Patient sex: F
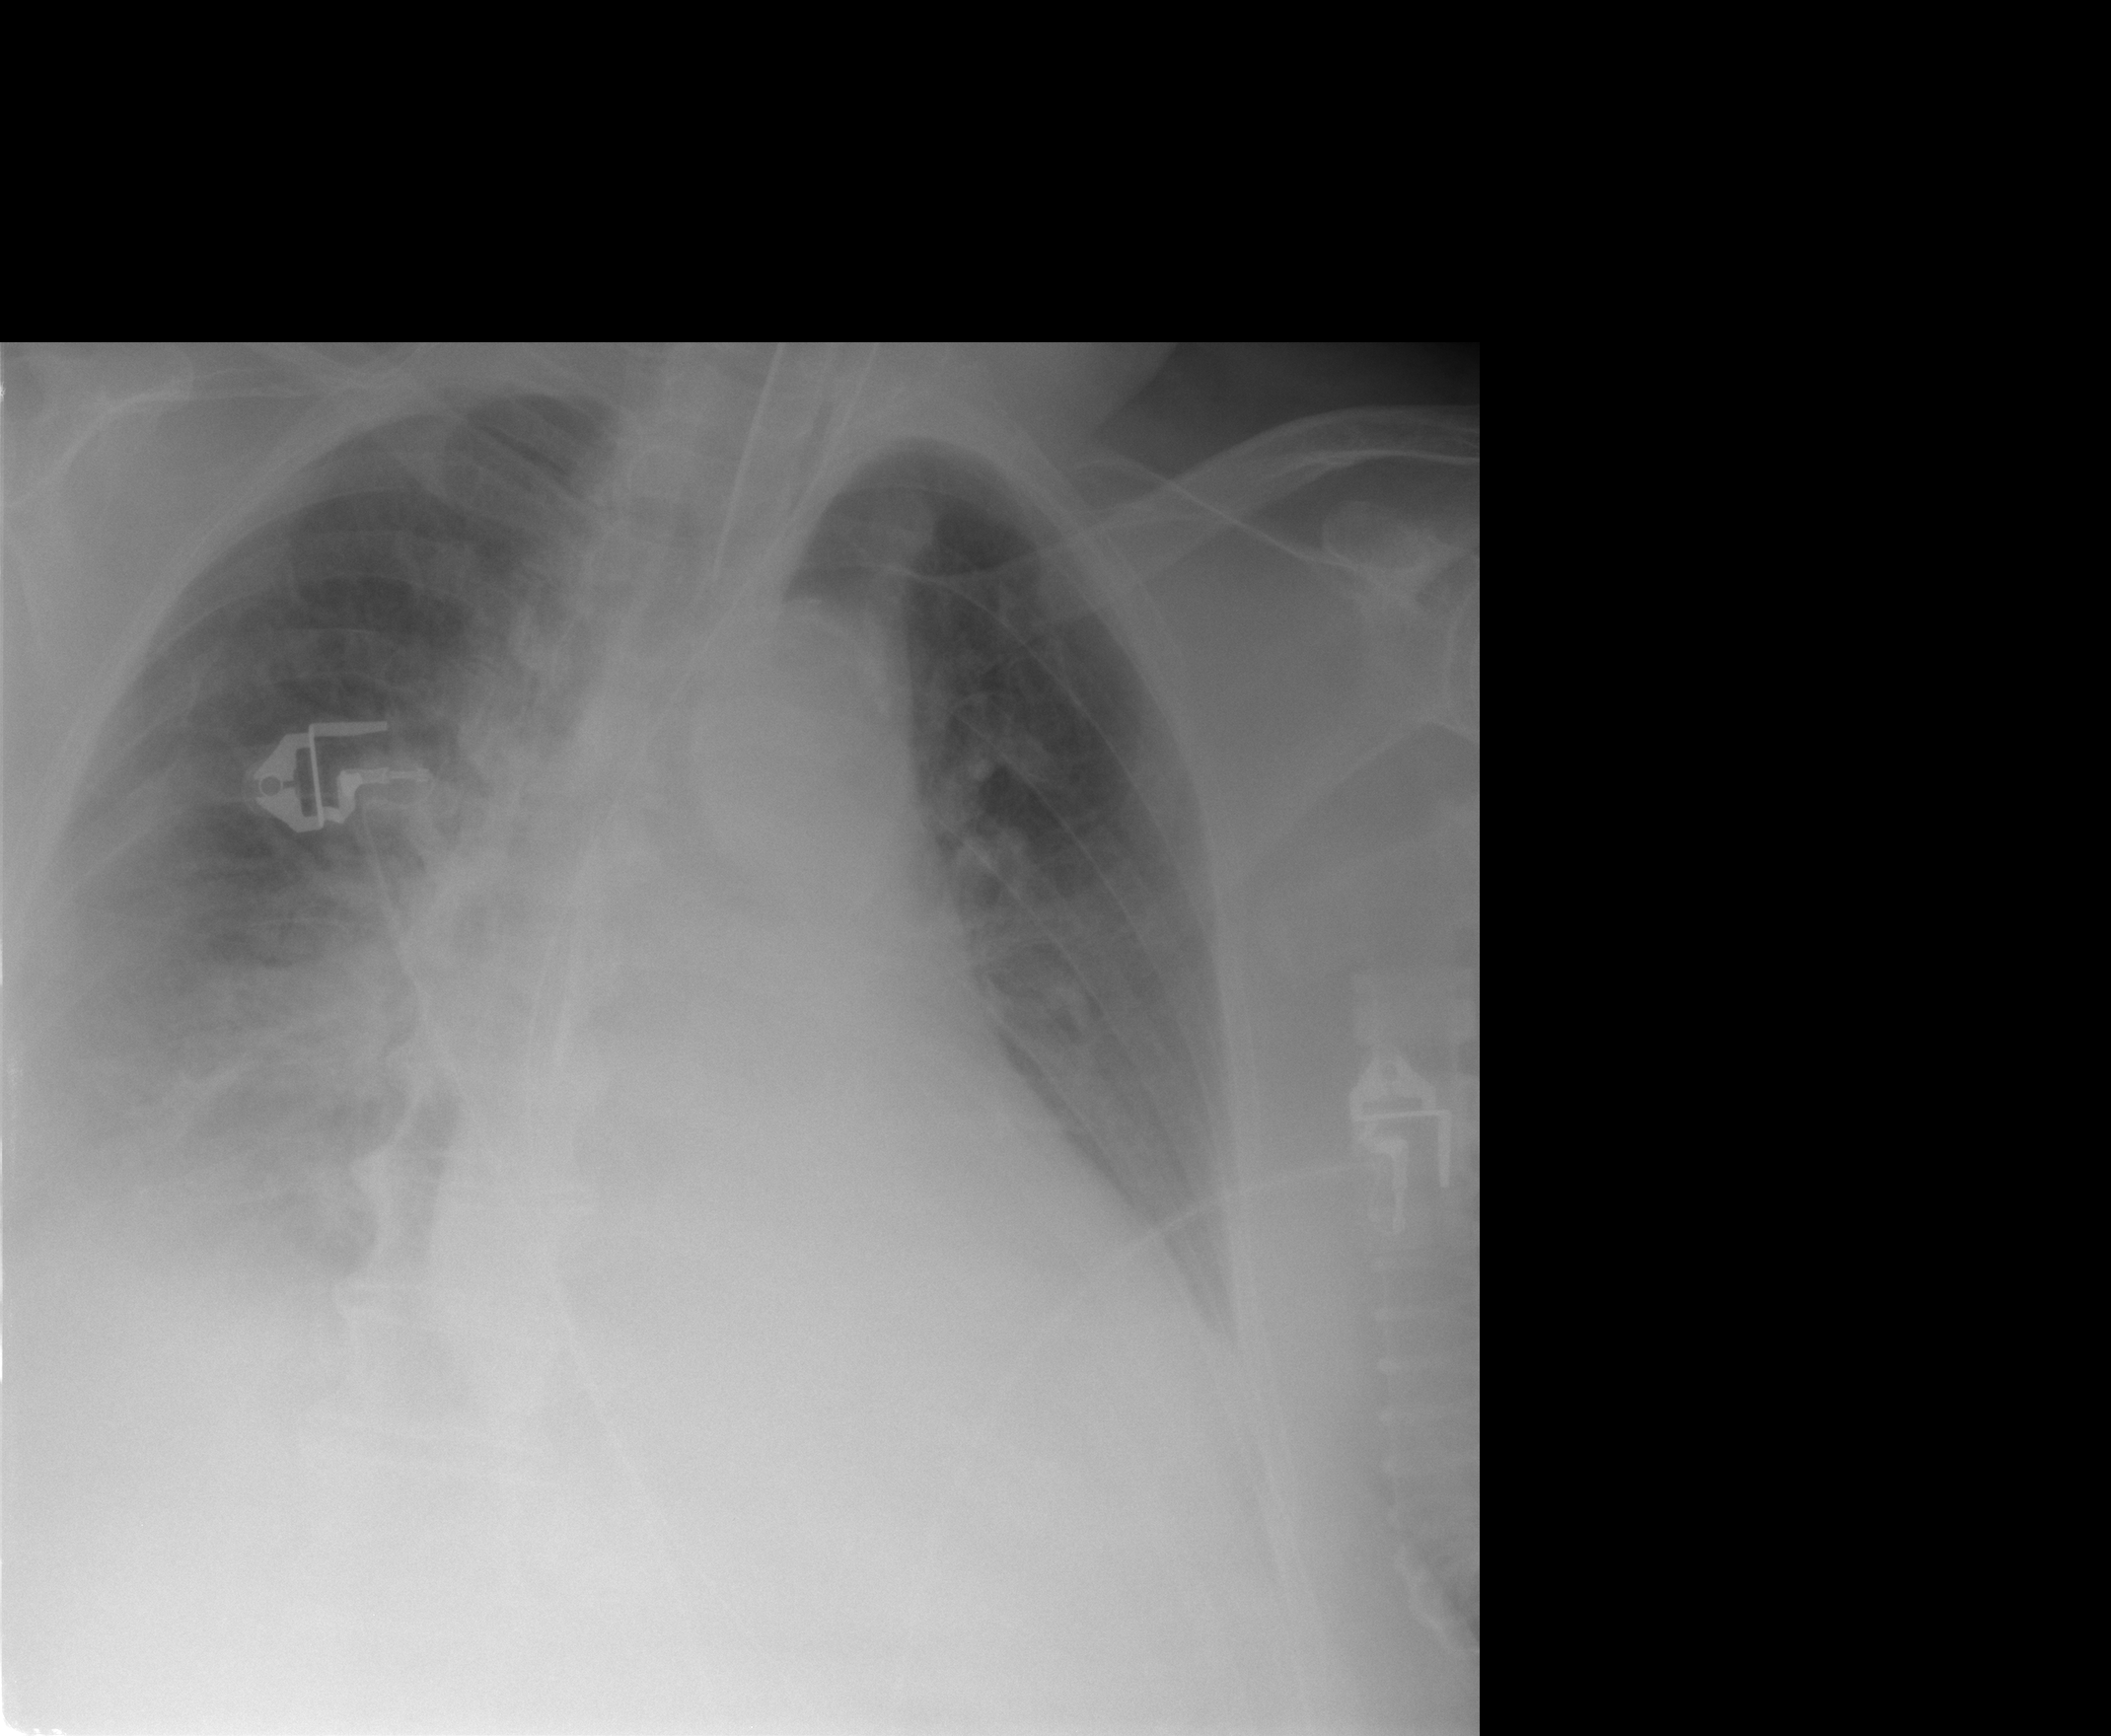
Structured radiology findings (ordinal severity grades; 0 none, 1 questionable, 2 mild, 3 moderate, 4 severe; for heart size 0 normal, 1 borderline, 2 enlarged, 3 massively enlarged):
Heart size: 2
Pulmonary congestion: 2
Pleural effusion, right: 2
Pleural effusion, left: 2
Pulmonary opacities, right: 2
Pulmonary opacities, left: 0
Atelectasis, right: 2
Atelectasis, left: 2